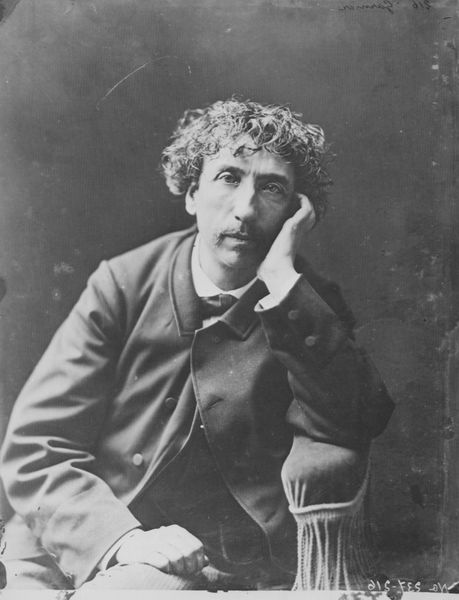
Titel: Charles Garnier (1825-1898)
Künstler: Gaspard-Félix Tournachon
Schlagwörter: dunkel, hand, himmel, mann, schatten, weiß, sitzen, fenster, finger, frisur, grau, haar, hell, hintergrund, licht, mund, nase, ohr, schwarz, stirn, stuhl, blick, rock, alt, anzug, bart, hemd, hose, jacke, schnurrbart, arm, augen, blicke, falten, gesicht, kragen, mensch, samt, bild, bildnis, hände, portrait, porträt, haare, kordeln, mantel, pose, sessel, sitzend, kinn, knopf, lippen, locken, klar, armlehne, lehne, beleuchtung, chair, hands, men, velvet, white, frack, schnäuzer, black, collar, face, hair, nose, old, polster, sit, krawatte, knopfloch, brauen, pupillen, picture, nachdenklich, aufstützen, knöpfe, fliege, revers, schnauzbart, schnauzer, geschlossen, ohrläppchen, foto, fotografie, photographie, belichtung, gauguin, paul, schwarz-weiß, lockig, manschetten, posieren, schnautzer, photo, kravatte, kraushaar, sad, lässig, man, abstützen, aufgestützt, head, boy, eyes, suit, young man, oberlippenbart, black and white, gaze, coat, buttons, beard, aufnahme, auflehnen, curls, jacket, leaning, tie, victorian, person, studio, dümmlich, prüfend, thinking, eye, abgestützt, forschend, gelockt, photograpie, große nase, blick zum betrachter, bored, photograph, photography, face en face, scholar, manschettenknopf, potrait, mustache, moustache, site, sepia, wait, trouser, krause haare, pensive, posture, auflehnen anzug, handsome, b&w, schwrz weiss, sitzen+, kopf auf linker hand, curly hair, curly, elbow, sexy, dumb, balck and white, posing, sat, photograpy, tin type, early photography, thinkinh, klare augen, philospher